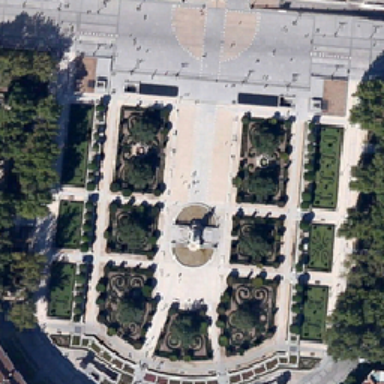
This is the square the road the trees and the grass .